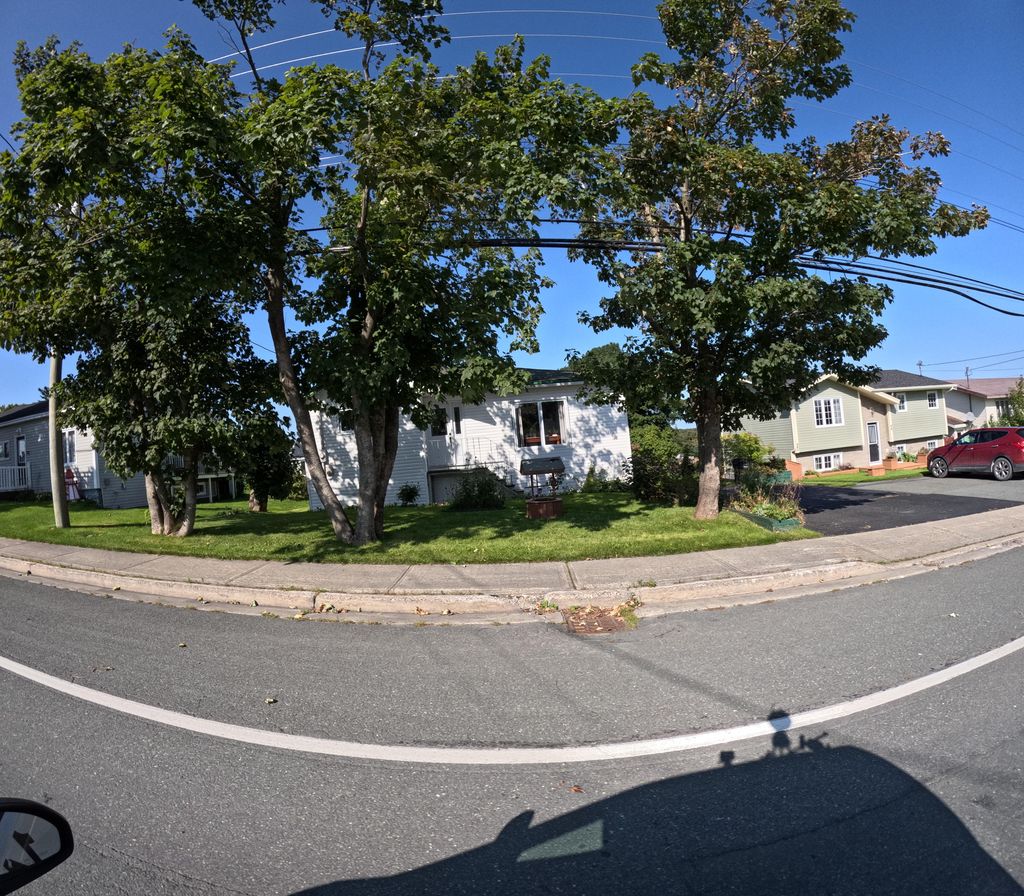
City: st_johns